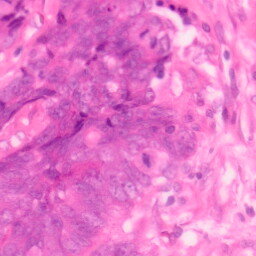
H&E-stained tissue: Colon